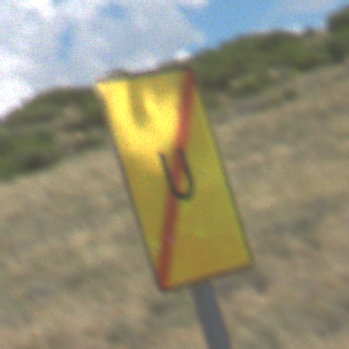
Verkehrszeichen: EndeUmleitung
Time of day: Midday
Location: Outdoor (Nature)
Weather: PartlyCloudy
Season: NotSpecified
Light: Natural